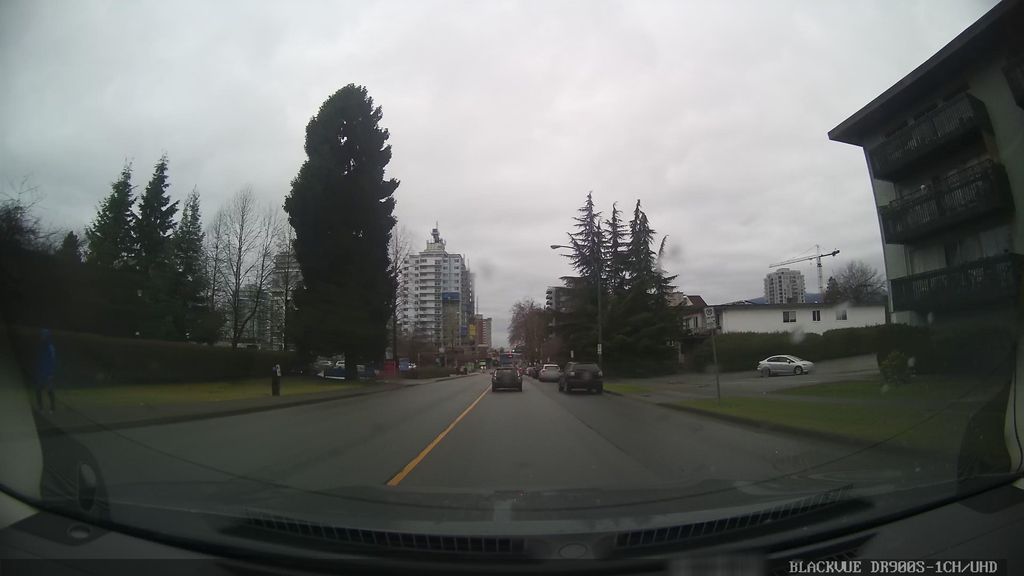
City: vancouver